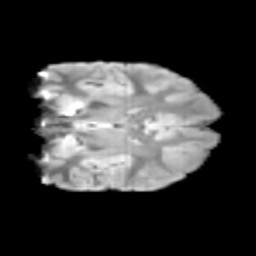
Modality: T2w
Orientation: coronal
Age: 11
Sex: female
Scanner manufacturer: siemens
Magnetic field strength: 3 T
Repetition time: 3.8 s
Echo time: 0.07 s